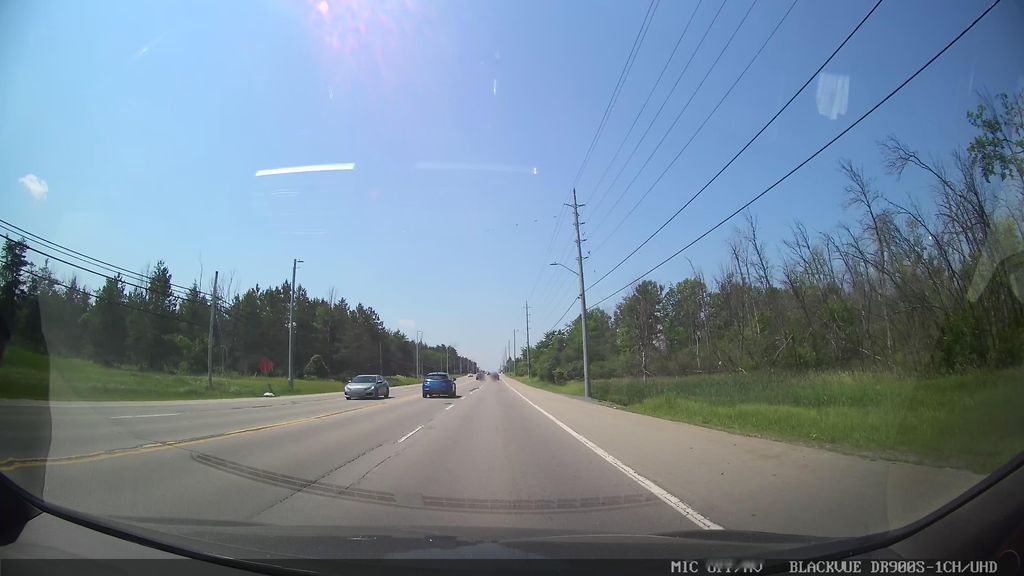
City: ottawa-gatineau